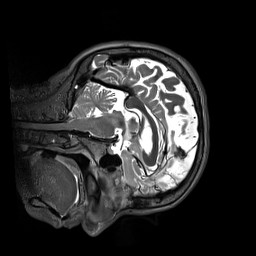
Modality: T2w
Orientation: sagittal
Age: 59
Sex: female
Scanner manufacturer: siemens
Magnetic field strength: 3 T
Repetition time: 3.2 s
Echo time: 0.412 s